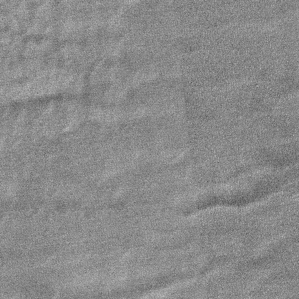
Label: frost